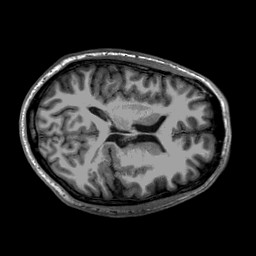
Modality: T1w
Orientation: axial
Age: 23
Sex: male
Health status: ill